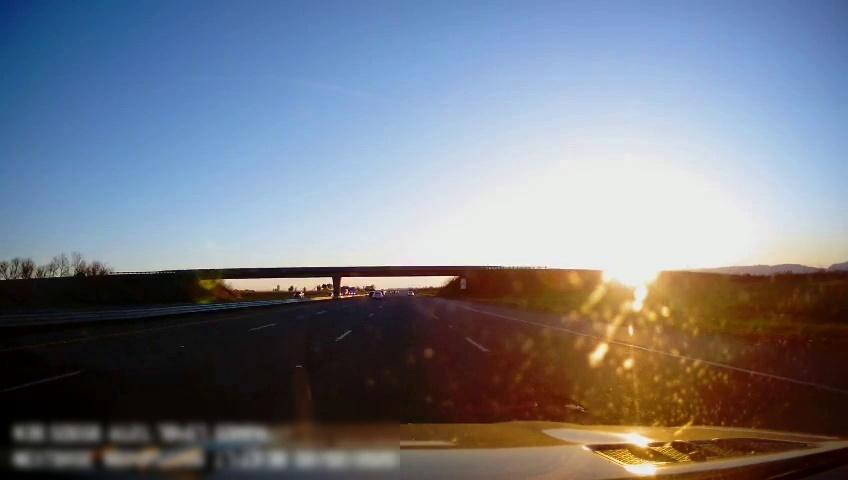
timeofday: Day
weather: Sunny
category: Drivable Space
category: Vehicles | Car
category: Vehicles | Car
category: Vehicles | Truck
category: Lanes | Alternate Lane
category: Lanes | Alternate Lane
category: Lanes | Current Lane
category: Lanes | Current Lane
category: Lanes | Alternate Lane
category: Traffic | Signs